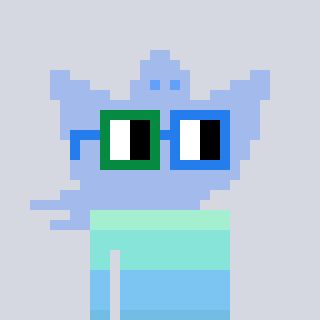
a pixel art character with square green and blue glasses, a ghost-B-shaped head and a hotbrown-colored body on a cool background